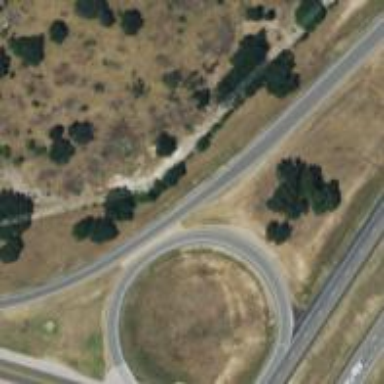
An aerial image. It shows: Trunk link highway.